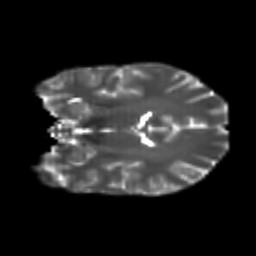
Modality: T2w
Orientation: coronal
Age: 24
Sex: female
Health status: healthy
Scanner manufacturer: philips
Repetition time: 7.387 s
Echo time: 0.08599 s